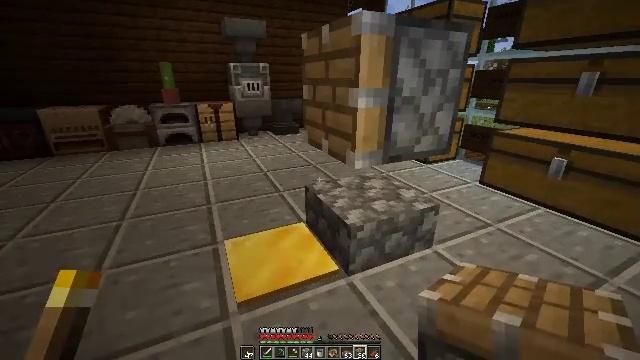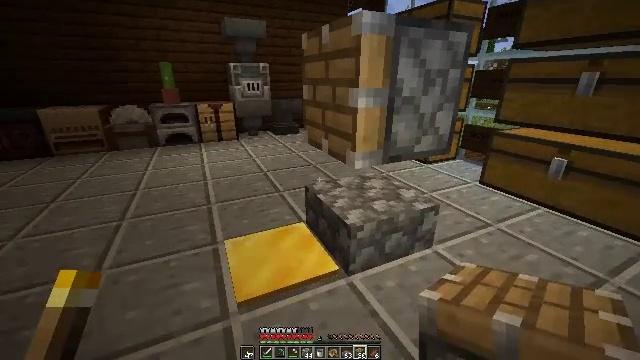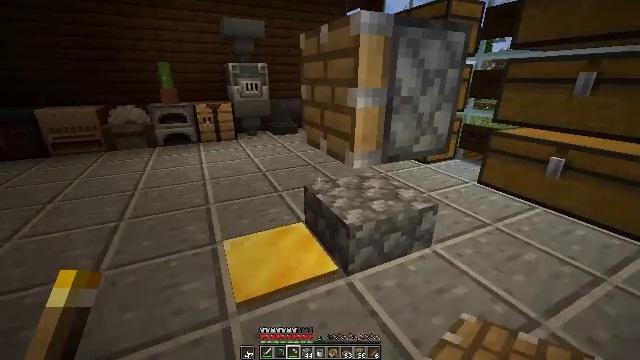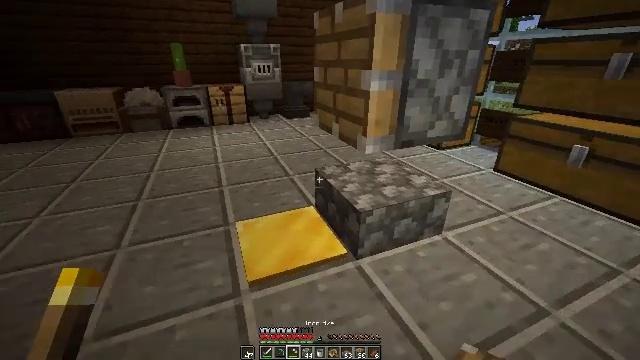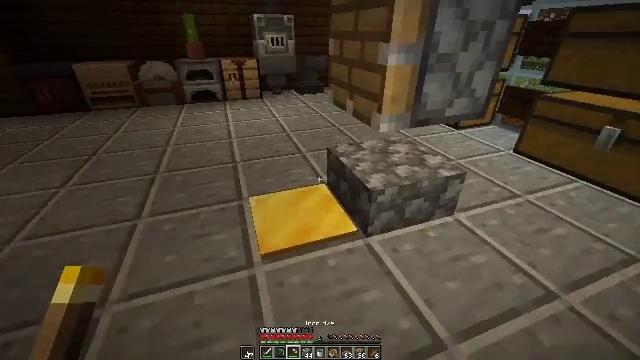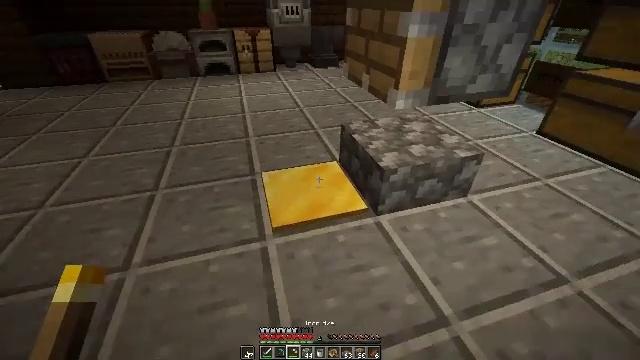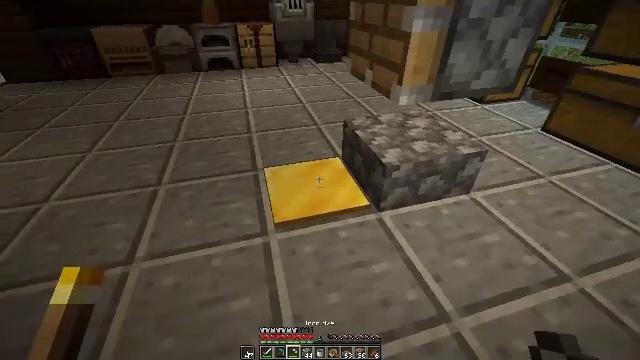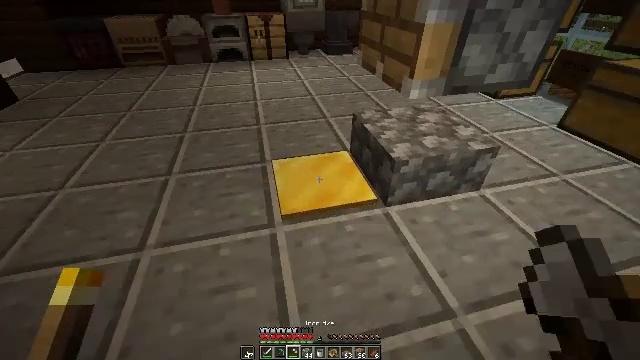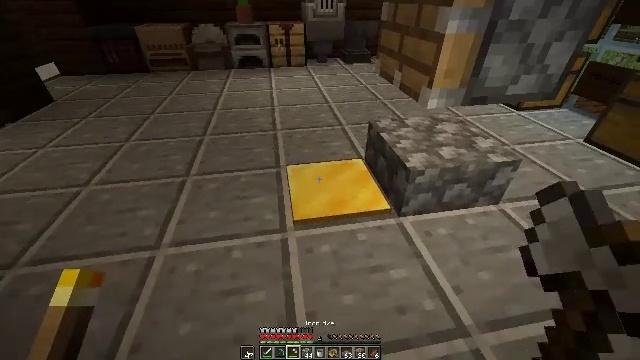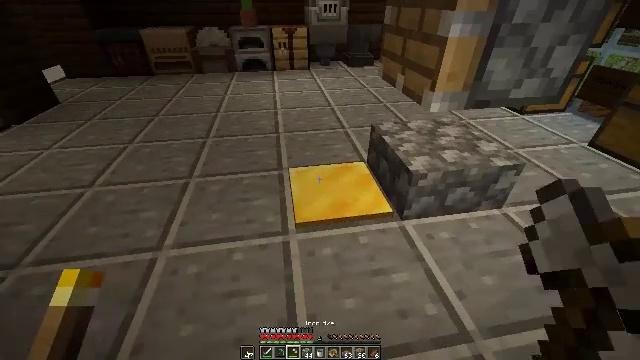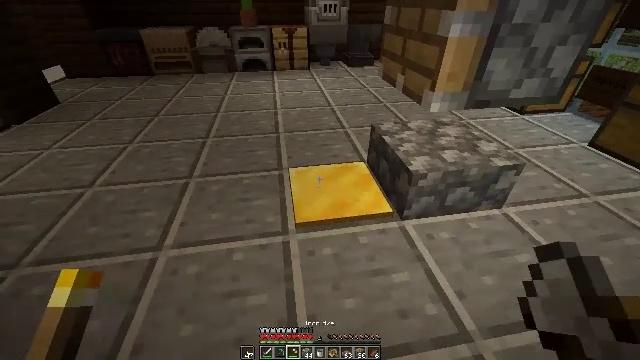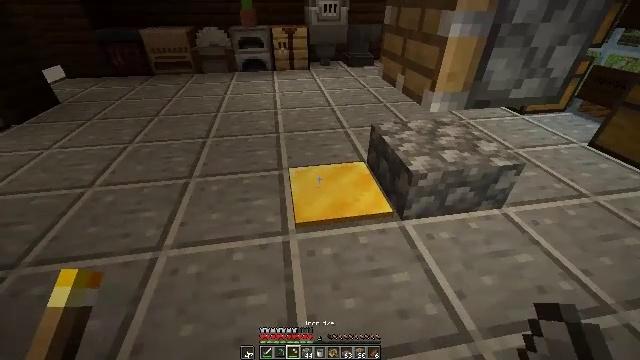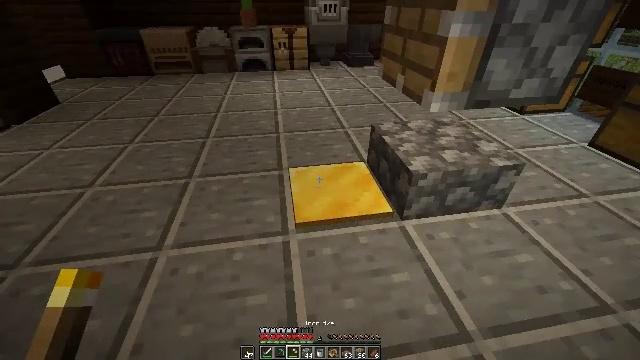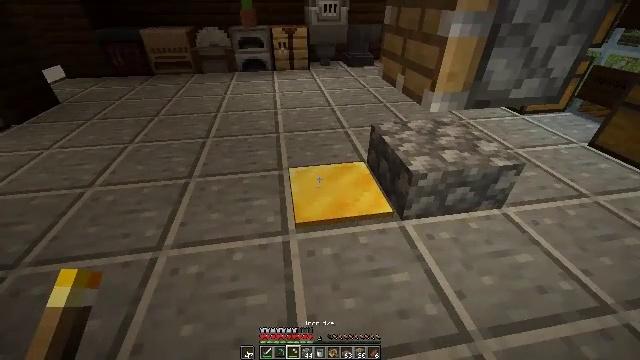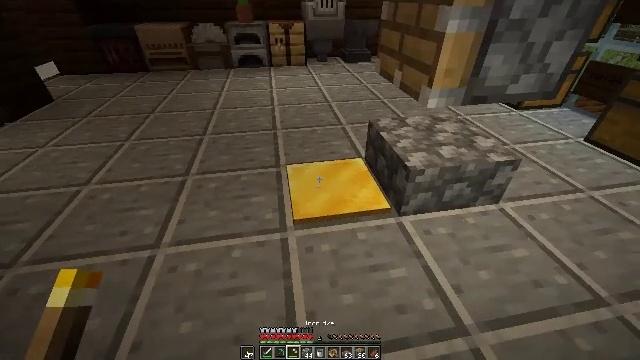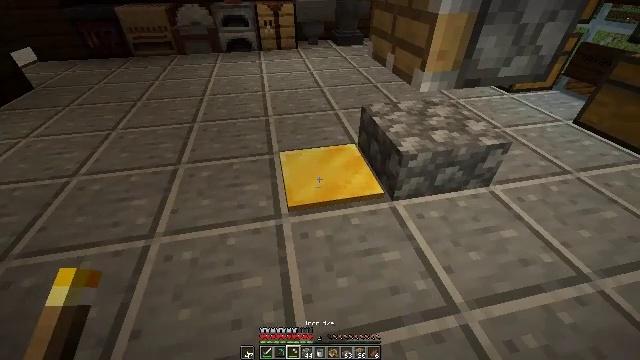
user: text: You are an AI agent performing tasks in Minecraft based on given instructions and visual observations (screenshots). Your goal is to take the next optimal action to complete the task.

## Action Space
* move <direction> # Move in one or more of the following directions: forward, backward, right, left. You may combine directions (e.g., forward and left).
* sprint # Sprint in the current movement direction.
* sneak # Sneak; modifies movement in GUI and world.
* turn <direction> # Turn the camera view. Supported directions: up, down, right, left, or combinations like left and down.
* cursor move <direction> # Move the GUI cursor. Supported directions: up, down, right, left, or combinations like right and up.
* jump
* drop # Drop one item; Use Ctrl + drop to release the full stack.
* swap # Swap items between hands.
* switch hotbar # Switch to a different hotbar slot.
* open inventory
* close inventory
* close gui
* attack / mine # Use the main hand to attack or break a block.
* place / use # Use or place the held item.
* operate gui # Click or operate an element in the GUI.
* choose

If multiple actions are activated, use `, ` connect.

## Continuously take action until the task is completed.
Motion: motion action
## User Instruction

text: mine block light weighted pressure plate
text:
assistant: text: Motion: no_op
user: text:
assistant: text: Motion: switch to hotbar 3
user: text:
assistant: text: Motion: turn left and down, switch to hotbar 3
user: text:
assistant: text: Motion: turn left and down, switch to hotbar 3
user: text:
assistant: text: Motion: turn left and down, switch to hotbar 3
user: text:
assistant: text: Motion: switch to hotbar 3
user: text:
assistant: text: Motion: turn left and down
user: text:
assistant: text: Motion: turn left and up
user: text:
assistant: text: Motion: no_op
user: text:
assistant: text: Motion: no_op
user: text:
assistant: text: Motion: no_op
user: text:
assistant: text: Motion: switch to hotbar 3
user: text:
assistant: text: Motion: switch to hotbar 3
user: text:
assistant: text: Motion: switch to hotbar 3
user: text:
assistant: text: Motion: turn right and down, switch to hotbar 3
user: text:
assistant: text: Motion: no_op
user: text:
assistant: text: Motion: no_op
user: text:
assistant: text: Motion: switch to hotbar 4
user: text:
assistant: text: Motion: switch to hotbar 4
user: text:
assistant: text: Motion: switch to hotbar 4
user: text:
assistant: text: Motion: switch to hotbar 4
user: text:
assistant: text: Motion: switch to hotbar 4
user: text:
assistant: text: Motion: switch to hotbar 4
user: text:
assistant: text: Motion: no_op
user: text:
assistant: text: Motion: no_op
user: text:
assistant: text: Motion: no_op
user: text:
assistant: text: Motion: switch to hotbar 2
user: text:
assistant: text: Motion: switch to hotbar 2
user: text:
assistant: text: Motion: switch to hotbar 2
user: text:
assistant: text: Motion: switch to hotbar 2